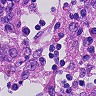
Metastatic tissue present: no